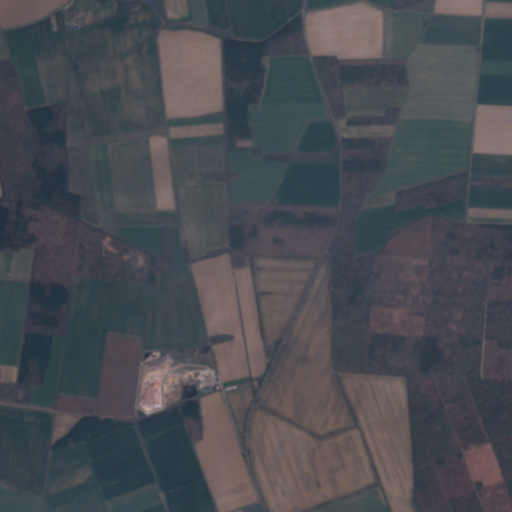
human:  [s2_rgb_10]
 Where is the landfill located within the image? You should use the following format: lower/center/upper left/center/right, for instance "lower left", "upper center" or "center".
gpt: The landfill is located in the lower left of the image.
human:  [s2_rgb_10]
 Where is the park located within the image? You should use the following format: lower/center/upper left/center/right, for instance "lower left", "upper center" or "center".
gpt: The park is located in the upper left of the image.
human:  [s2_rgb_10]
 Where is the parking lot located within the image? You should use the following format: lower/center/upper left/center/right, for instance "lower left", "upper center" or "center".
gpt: The parking lot is located in the lower center of the image.
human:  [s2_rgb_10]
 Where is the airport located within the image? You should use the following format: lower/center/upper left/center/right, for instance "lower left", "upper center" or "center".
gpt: There is no airport in the image.